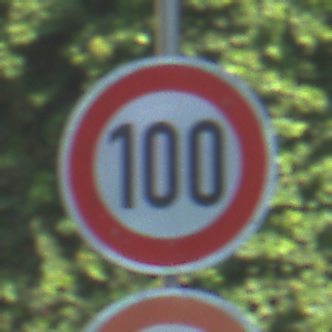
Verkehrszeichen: Geschwindigkeit100
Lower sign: UeberholverbotKraftfahrzeuge
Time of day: MorningAfternoon
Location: Outdoor (Urban)
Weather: PartlyCloudy
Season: NotSpecified
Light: Natural